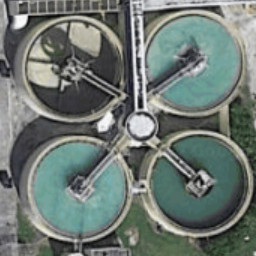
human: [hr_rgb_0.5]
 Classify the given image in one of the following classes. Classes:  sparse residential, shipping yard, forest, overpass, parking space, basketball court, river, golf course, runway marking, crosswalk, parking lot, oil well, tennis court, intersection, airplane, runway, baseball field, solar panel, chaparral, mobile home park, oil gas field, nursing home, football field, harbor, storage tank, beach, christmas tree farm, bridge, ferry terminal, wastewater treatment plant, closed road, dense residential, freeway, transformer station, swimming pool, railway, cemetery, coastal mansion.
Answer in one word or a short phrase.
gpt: wastewater treatment plant